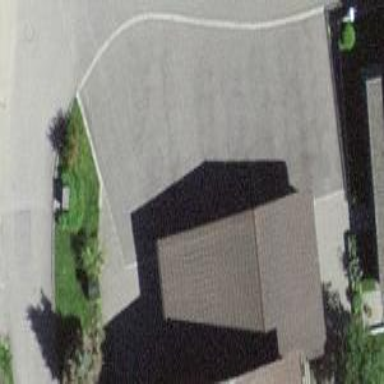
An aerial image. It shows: Garage building.